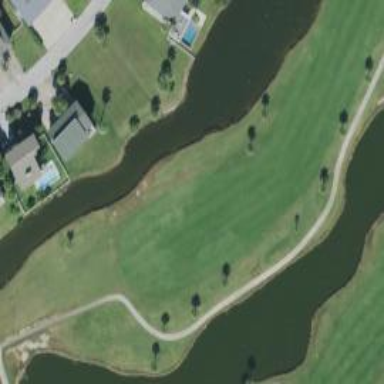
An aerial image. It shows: Water hazard on golf course. The hazard is natural water feature.